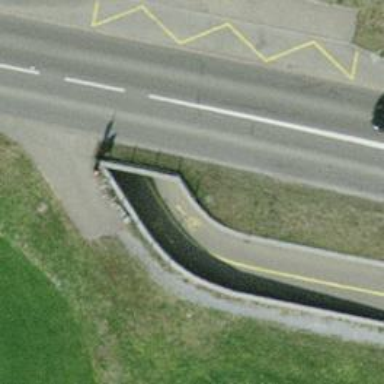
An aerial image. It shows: Tunnel for cyclists to travel through.